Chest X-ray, PA view. Patient: 56 years old, sex M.
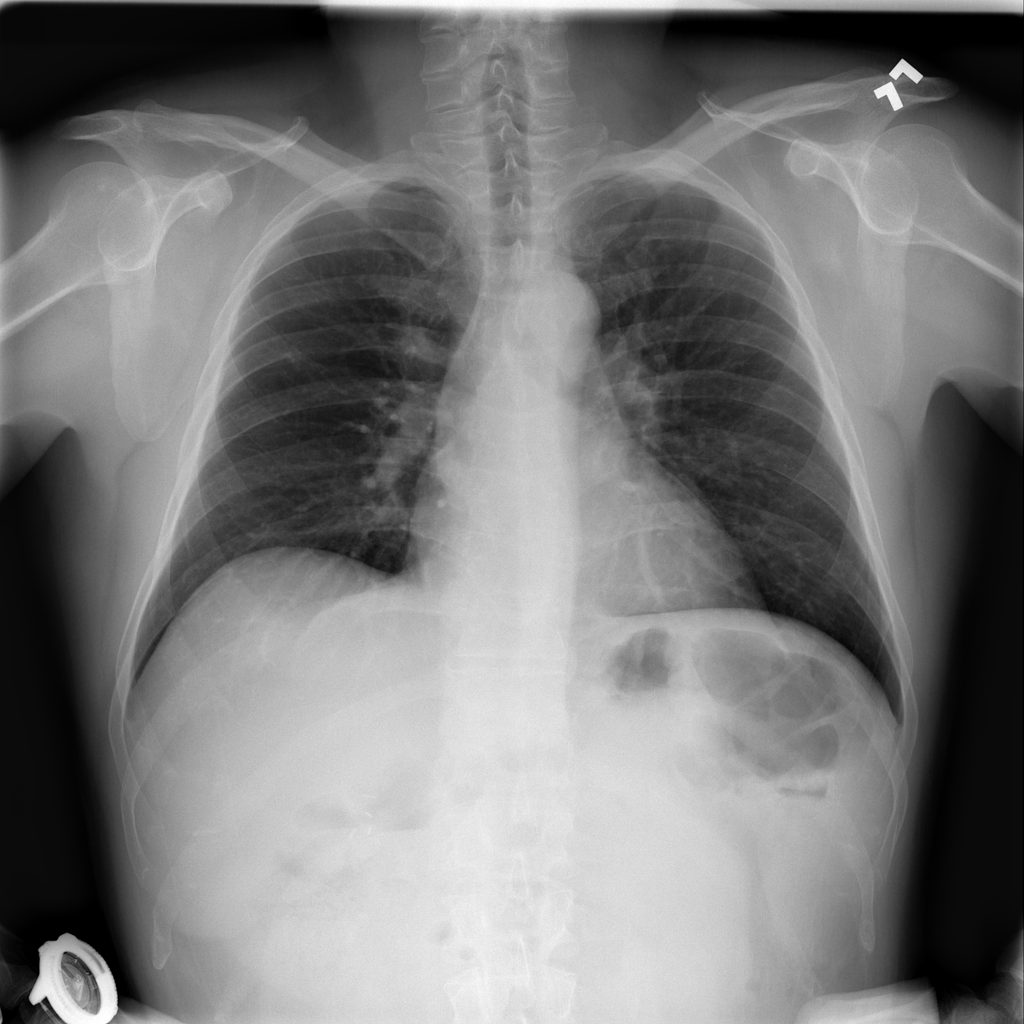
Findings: No Finding